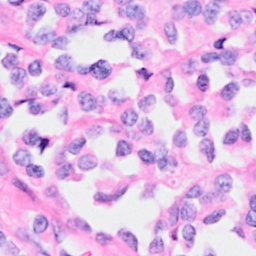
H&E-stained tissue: Breast